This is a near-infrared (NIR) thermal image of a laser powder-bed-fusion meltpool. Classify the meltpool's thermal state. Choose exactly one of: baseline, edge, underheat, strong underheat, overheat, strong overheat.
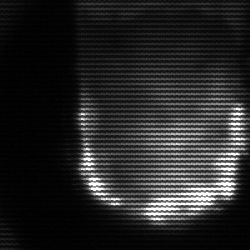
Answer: baseline